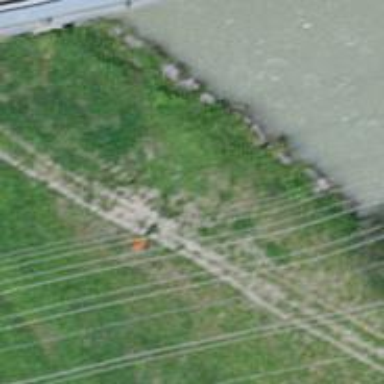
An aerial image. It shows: Pole with roofed pipeline marker.